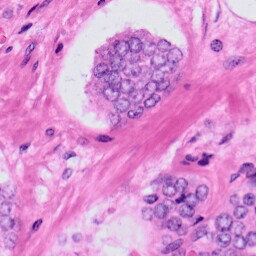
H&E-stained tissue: Prostate